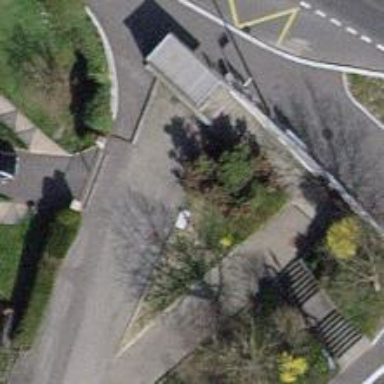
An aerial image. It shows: Footway passing through tunnel.